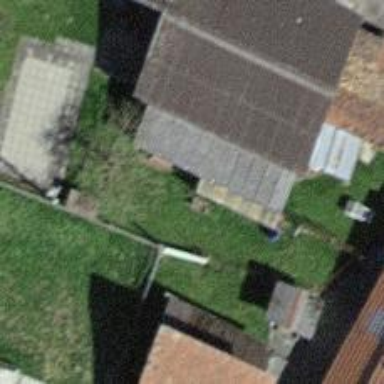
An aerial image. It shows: Garage building.